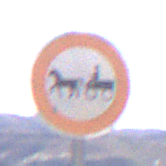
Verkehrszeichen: VerbotGespannfuhrwerke
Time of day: Midday
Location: Outdoor (Nature)
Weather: Clear
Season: NotSpecified
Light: Natural